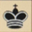
Piece: bK